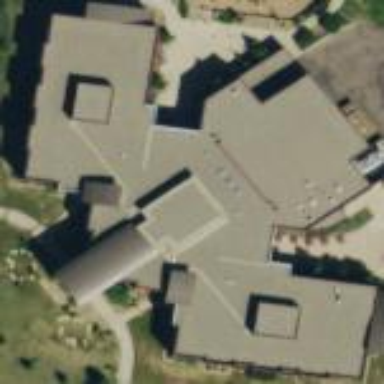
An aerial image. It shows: School building.